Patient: sex F, age 65
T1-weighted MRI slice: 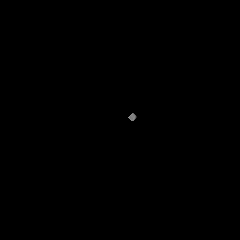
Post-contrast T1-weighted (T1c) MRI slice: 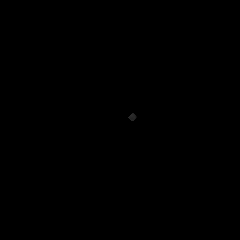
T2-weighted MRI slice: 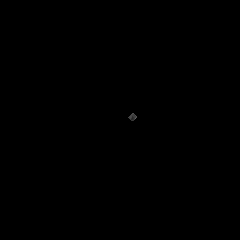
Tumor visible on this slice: no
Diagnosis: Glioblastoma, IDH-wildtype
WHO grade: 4